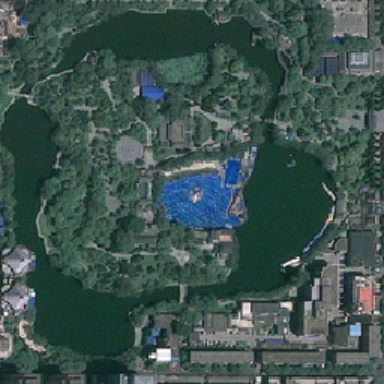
An island surrounded by water has a blue pond .